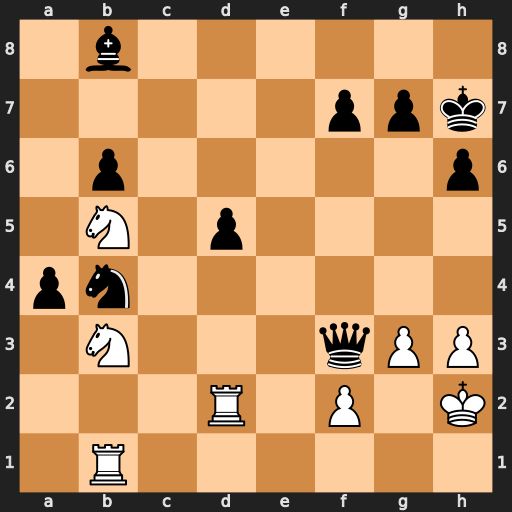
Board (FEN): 1b6/5ppk/1p5p/1N1p4/pn6/1N3qPP/3R1P1K/1R6
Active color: w
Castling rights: -
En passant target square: -
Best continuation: N3d4 Qf6 Rxb4